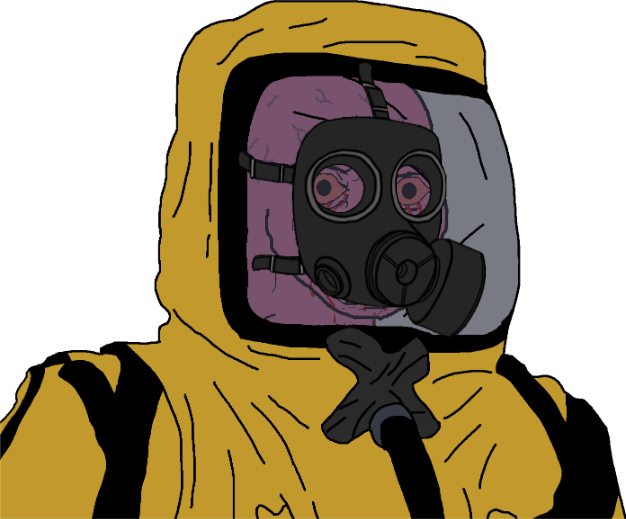
Label: 5_Rage